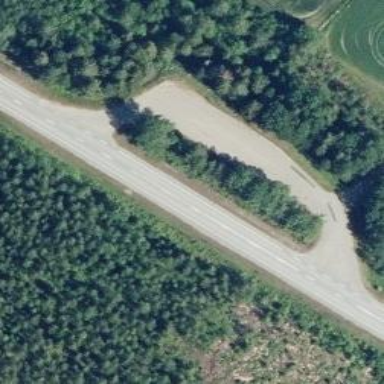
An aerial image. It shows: Rest area on the road.